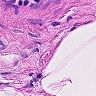
Metastatic tissue present: no